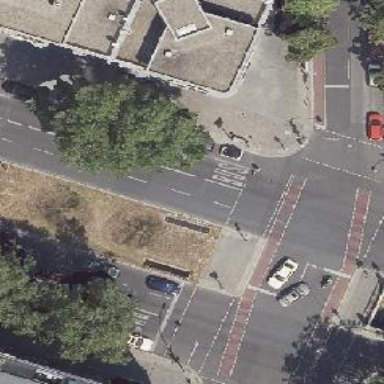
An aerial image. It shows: Footway crossing with traffic signals.